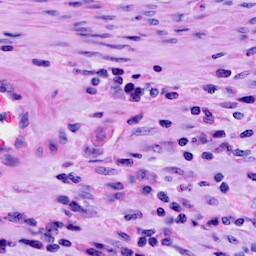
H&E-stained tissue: Cervix